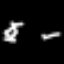
Label: octagon